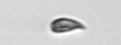
Label: Cryptophyta